Question: I am trying to access Appium Studio on IntelliJ Idea and I have been getting this Plugin Error on startup. I enable Appium Studio and the try to restart IntelliJ but when it opens I get this error message:

'''
Plugin 'com.intellij.STAintellij.intellij_plugin' failed to initialize and will be disabled. Please restart IntelliJ IDEA.
java.lang.ClassNotFoundException: com.experitest.STAintellij.controller.STAIntelliJProjectController
PluginClassLoader(plugin=PluginDescriptor(name=Appium Studio, id=com.intellij.STAintellij.intellij_plugin, descriptorPath=plugin.xml, path=~\AppData\Roaming\JetBrains\IdeaIC2021.2\plugins\experiJ-21.7.220, version=21.7.220, package=null), packagePrefix=null, instanceId=28, state=active)
at com.intellij.ide.plugins.cl.PluginClassLoader.loadClass(PluginClassLoader.java:254)
at java.base/java.lang.ClassLoader.loadClass(ClassLoader.java:522)
at com.intellij.serviceContainer.ComponentManagerImpl.registerComponent(ComponentMana....
'''
And then it is disabled. What may the cause be for this error?
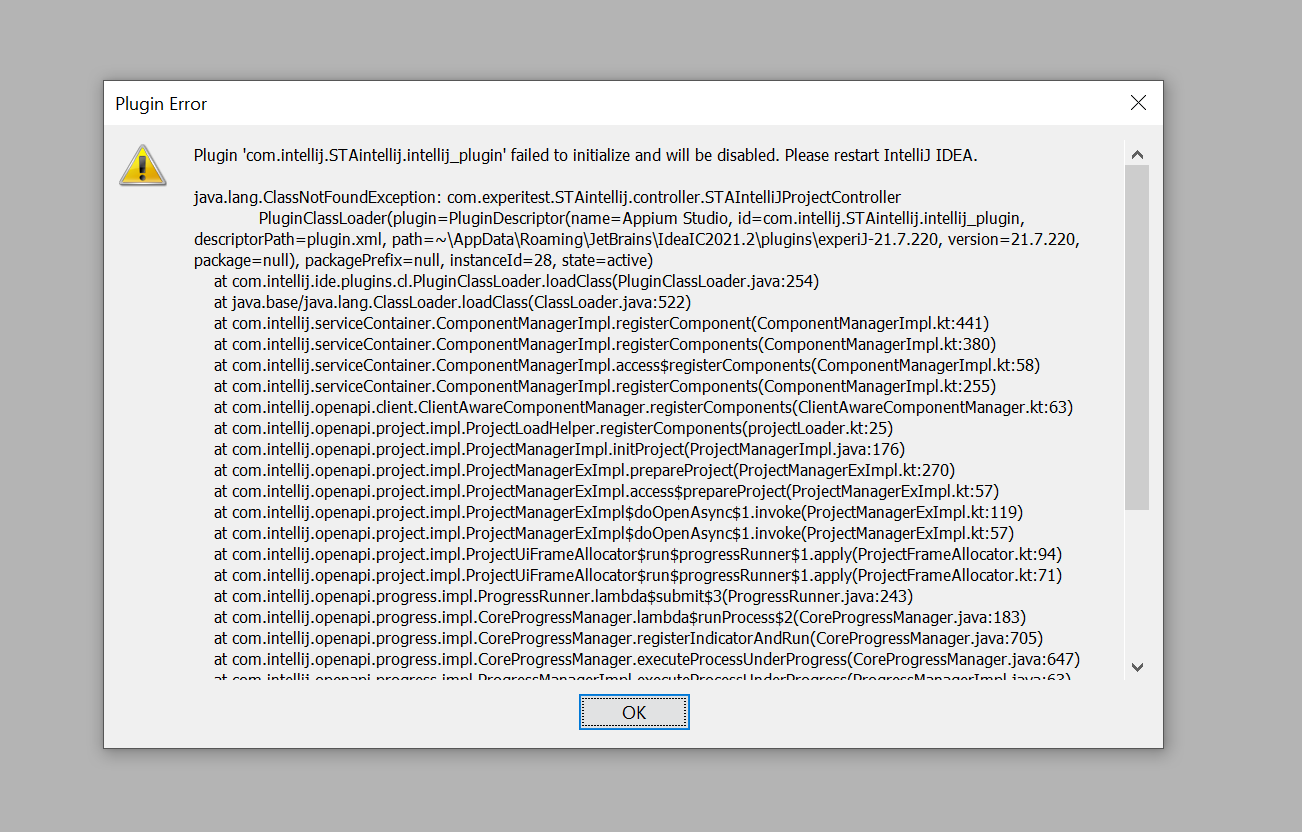
Answer: It will be fixed on next version of STA Plugin (v.21.10)
You can also downgrade to v.21.6